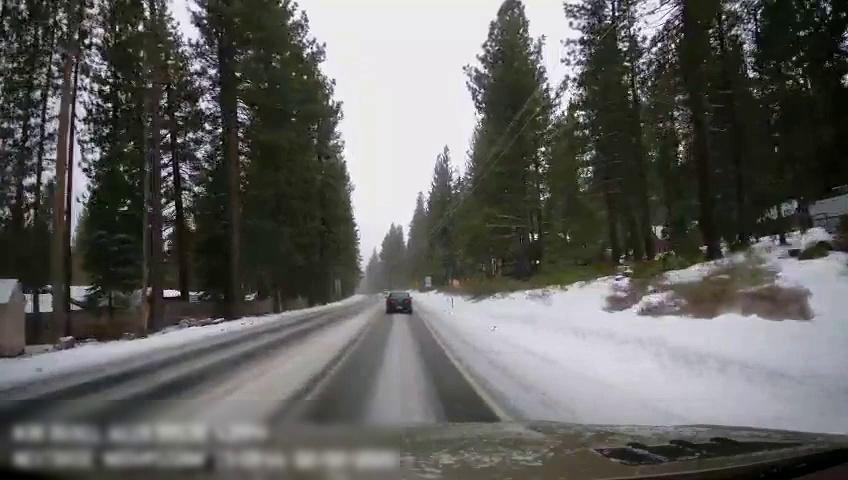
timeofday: Day
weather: Snowy
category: Drivable Space
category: Vehicles | Car
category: Lanes | Current Lane
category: Traffic | Signs